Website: walmart
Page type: address-validator
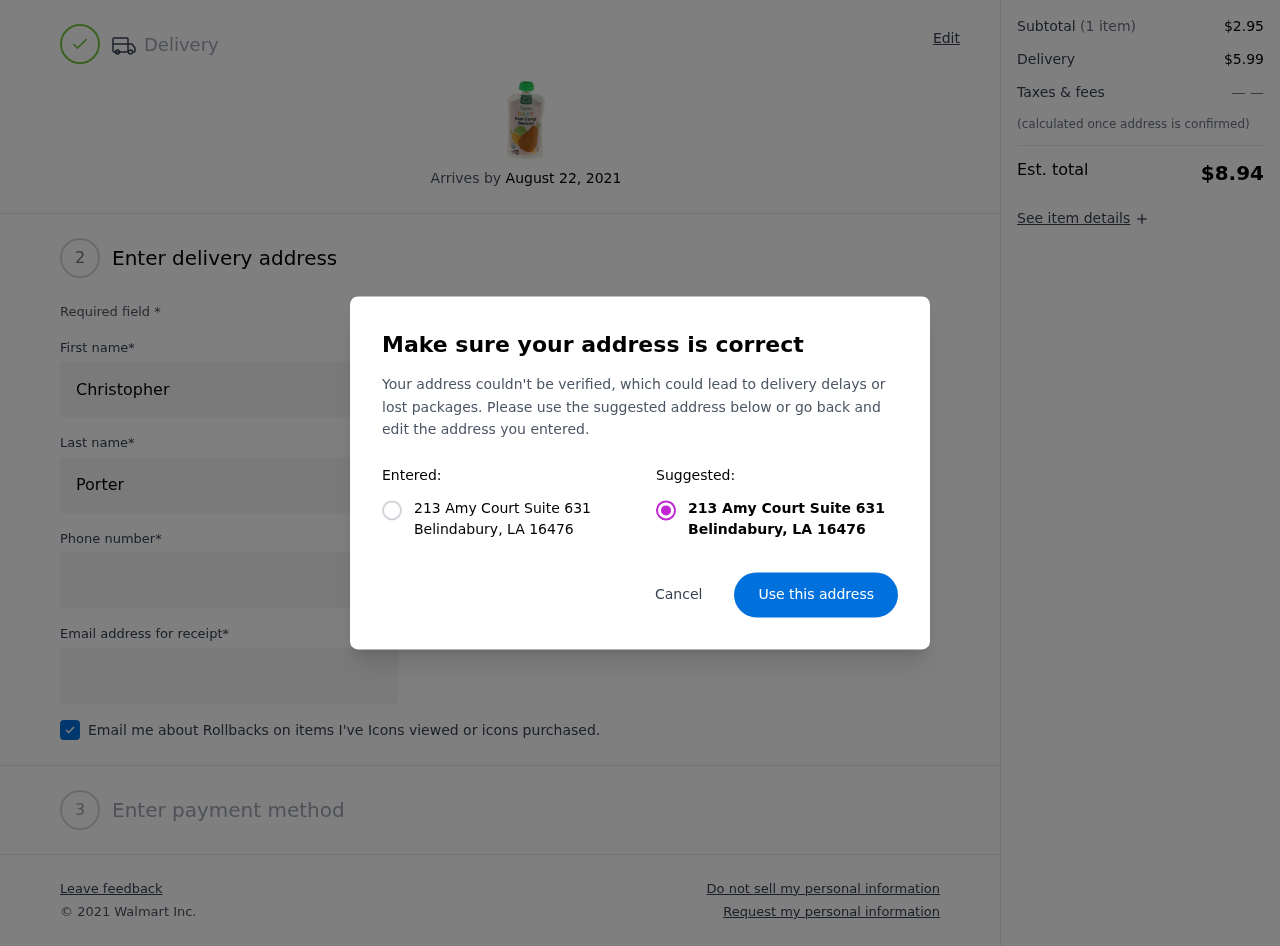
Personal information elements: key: PII_CITY
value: Belindabury
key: PII_POSTCODE
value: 16476
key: PII_STATE_ABBR
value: LA
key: PII_STREET
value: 213 Amy Court Suite 631
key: PII_FIRSTNAME
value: Christopher
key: PII_LASTNAME
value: Porter
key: PII_PHONE
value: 7053799341
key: PII_EMAIL
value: cporter@yahoo.com
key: PII_STATE_ABBR3
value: LA
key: PII_POSTCODE_FULL
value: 16476
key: PII_POSTCODE_NUMERIC
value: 16476
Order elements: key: ORDER_DELIVERY_DATE
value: August 22, 2021
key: ORDER_SUBTOTAL
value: $2.95
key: ORDER_SHIPPING_COST
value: $5.99
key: ORDER_TOTAL
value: $8.94